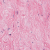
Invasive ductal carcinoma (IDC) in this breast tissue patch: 0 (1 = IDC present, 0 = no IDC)